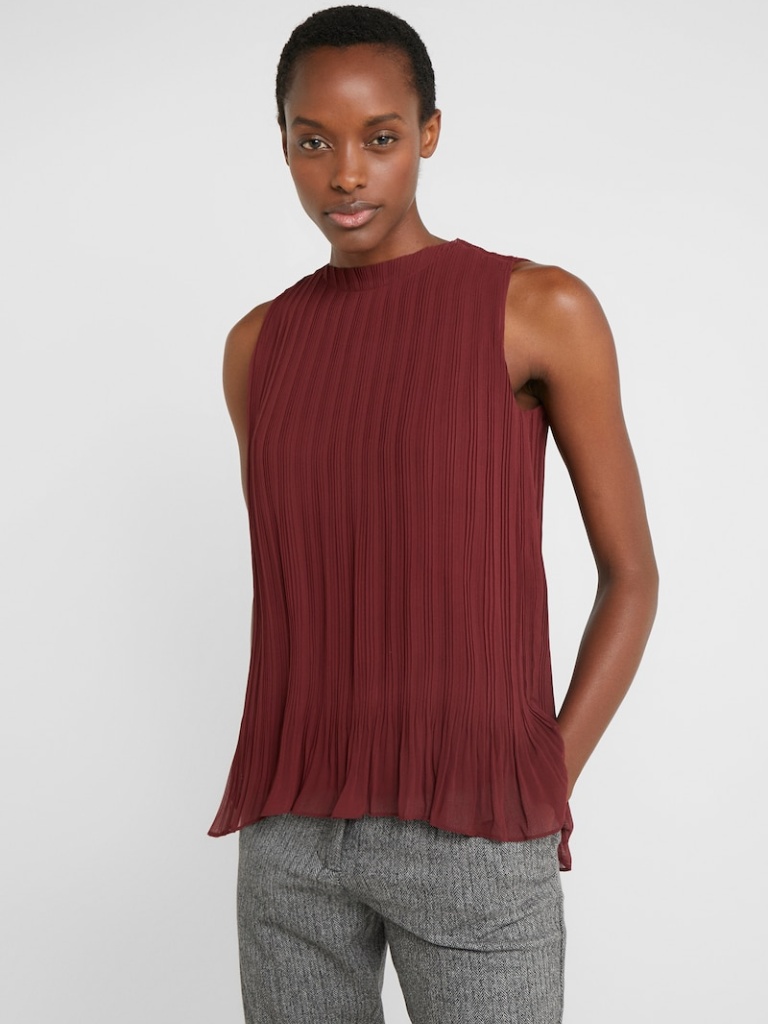
chiffon relaxed sleeveless knee length Untucked crew dress